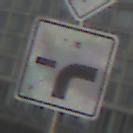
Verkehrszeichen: VerlaufVorfahrtsstrasse9
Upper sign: Vorfahrtsstrasse
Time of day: SunriseSunset
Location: Outdoor (Urban)
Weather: PartlyCloudy
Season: NotSpecified
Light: Natural